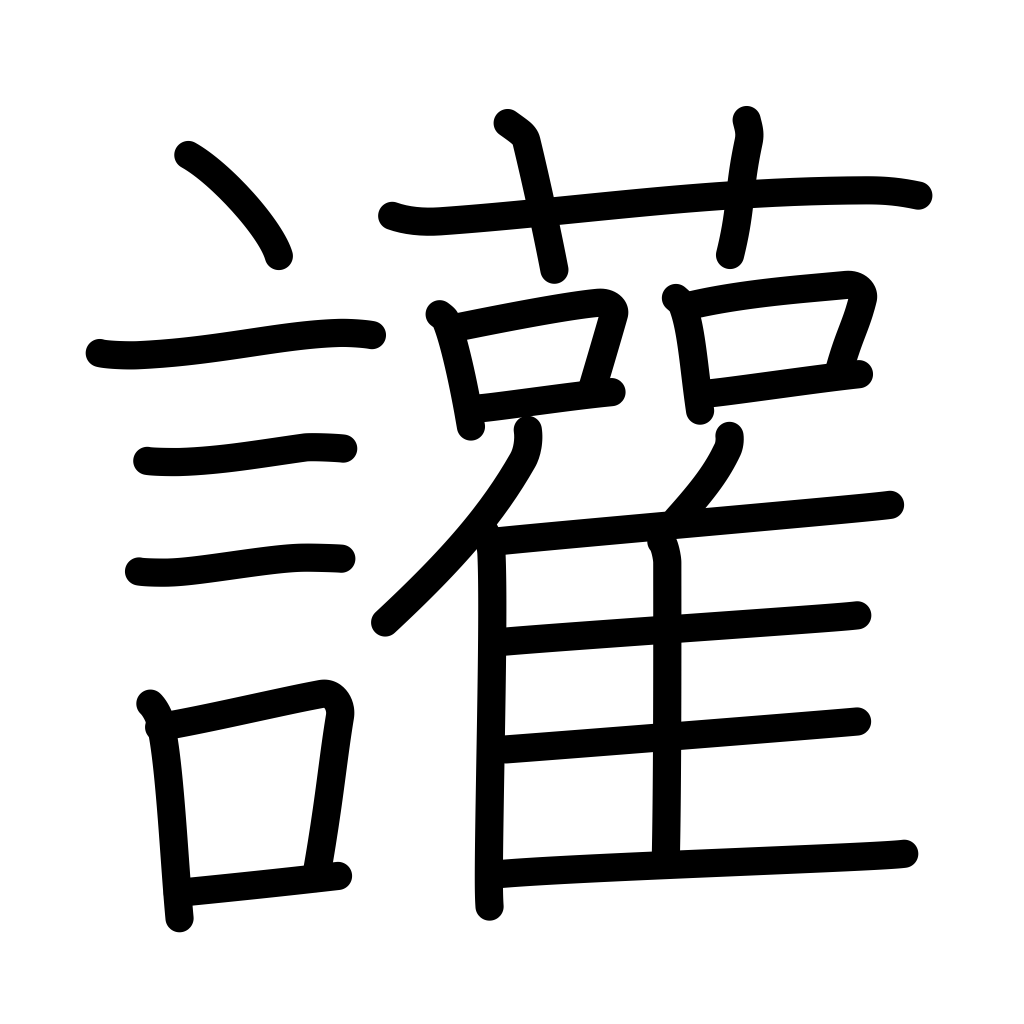
Meaning: noisy, disputatious